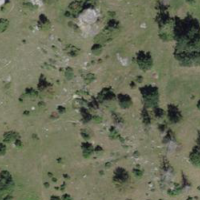
EUNIS habitat code: 23
Species observed at this site:
Lysandra coridon
Amelanchier ovalis
Ononis spinosa